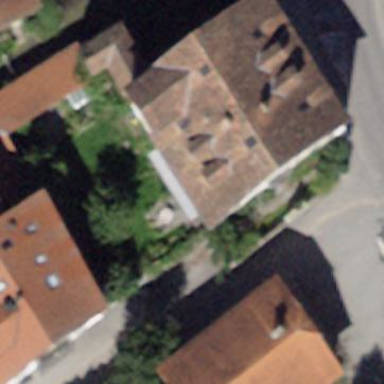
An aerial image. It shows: Gabled roof on building that houses apartments.